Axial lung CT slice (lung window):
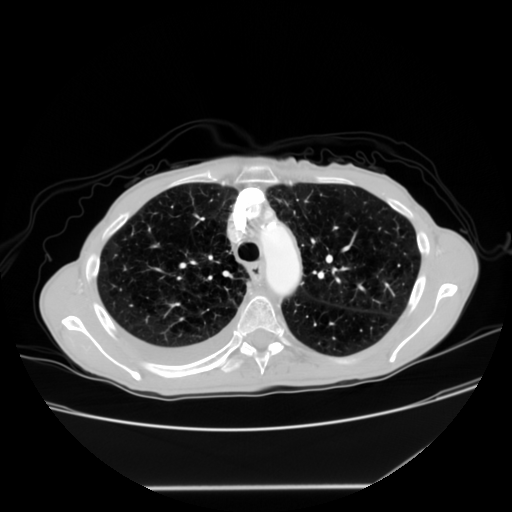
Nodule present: no